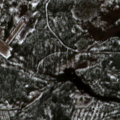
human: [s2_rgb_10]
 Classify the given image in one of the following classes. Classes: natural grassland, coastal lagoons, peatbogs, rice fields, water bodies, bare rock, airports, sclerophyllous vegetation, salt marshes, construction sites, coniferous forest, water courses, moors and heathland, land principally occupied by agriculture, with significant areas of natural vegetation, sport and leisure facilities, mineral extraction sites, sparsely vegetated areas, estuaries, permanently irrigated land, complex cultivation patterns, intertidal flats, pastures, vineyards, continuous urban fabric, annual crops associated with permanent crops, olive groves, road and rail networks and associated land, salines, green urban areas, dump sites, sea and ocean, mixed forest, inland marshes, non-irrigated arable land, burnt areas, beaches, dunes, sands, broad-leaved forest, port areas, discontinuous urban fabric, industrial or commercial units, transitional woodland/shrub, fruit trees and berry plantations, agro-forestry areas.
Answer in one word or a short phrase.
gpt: coniferous forest, mixed forest, transitional woodland/shrub